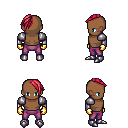
a pixel art fantasy rpg character, male body template, human, dark skin, steel arm armor, magenta pants, ruby red long mohawk hairstyle, gold gloves, metal boots, four views (front, back, left, right), 2x2 character sprite sheet, small pixel art, hard edges, no anti-aliasing